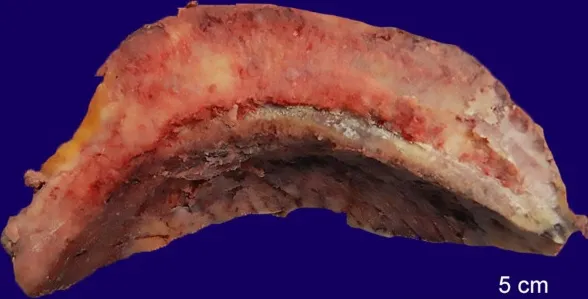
Gross examination of the resected bone. The image shows a fragment of calvarium measuring 22.5 cm in its longest axis, 7 cm in the coronal plane, and up to 1.5 cm in thickness. The bone is expanded by a mass.
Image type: pathology (h&e)